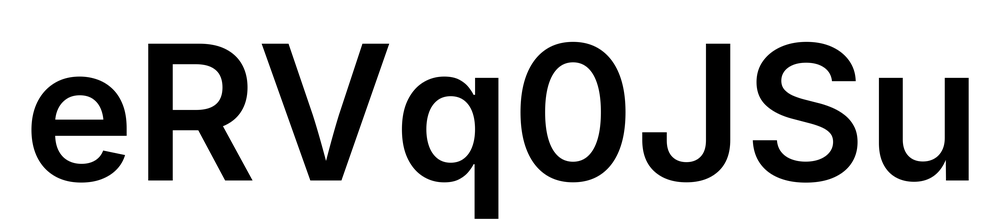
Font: Inter_SemiBold